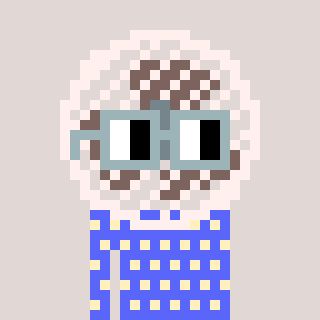
a pixel art character with square dark gray glasses, a fan-shaped head and a purple-colored body on a warm background